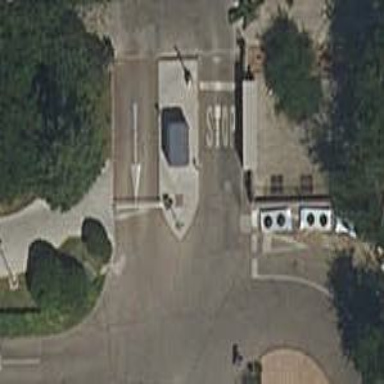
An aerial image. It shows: Lift gate barrier.